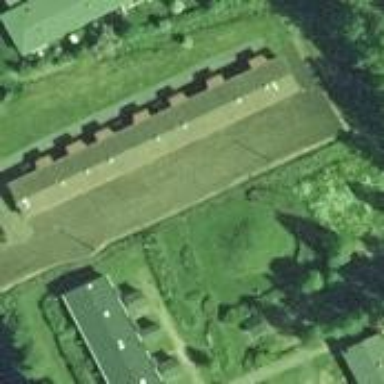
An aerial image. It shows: Terrace building.